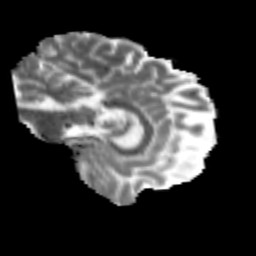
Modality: MD
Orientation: sagittal
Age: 29
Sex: male
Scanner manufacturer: siemens
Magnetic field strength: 3 T
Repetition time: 3.5 s
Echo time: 0.125 s